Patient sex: M
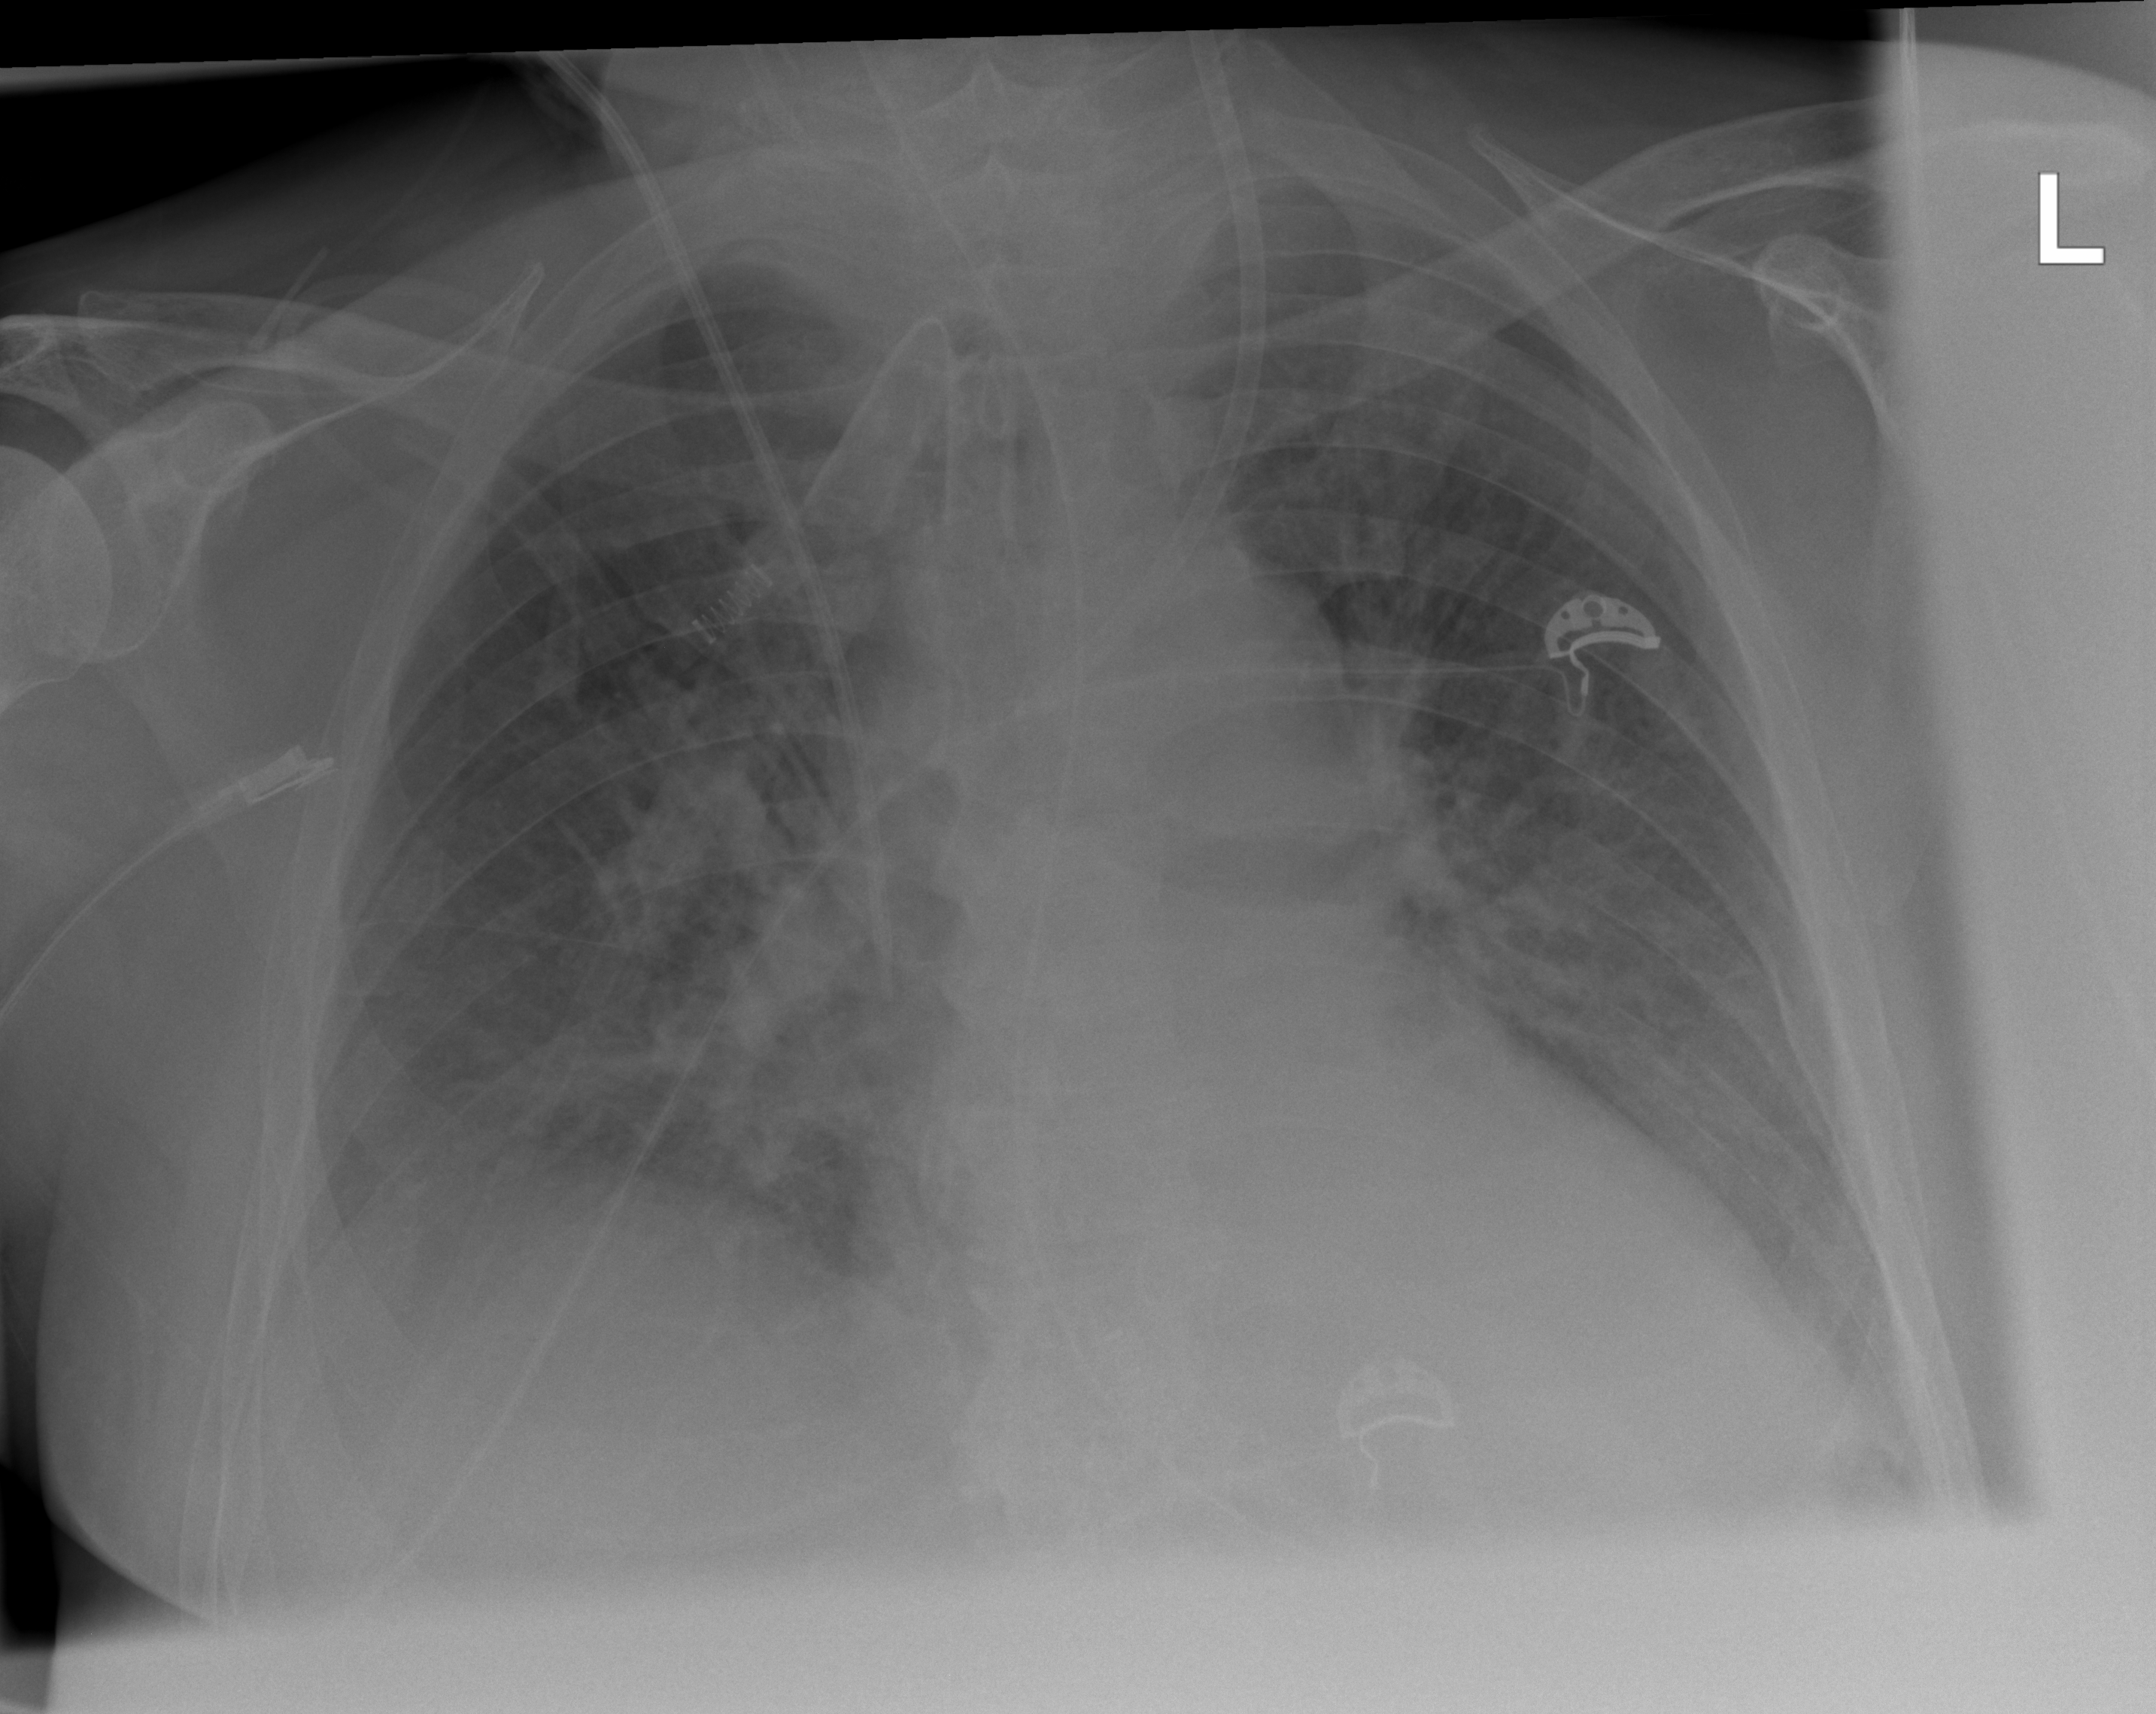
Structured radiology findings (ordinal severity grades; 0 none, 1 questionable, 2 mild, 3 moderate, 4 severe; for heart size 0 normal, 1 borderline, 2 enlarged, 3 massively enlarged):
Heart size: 2
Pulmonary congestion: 2
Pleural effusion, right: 0
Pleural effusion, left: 1
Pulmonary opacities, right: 2
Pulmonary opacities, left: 0
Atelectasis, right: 2
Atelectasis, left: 2